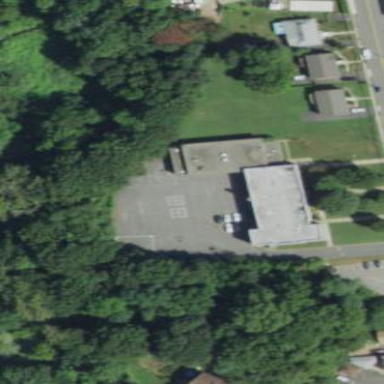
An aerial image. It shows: School building with school amenities.